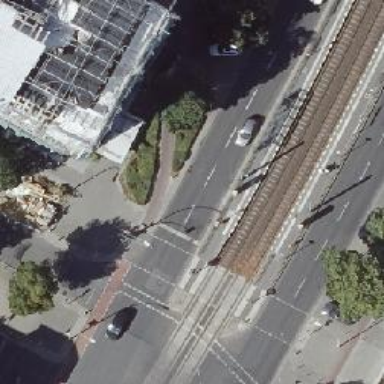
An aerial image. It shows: Road with traffic signals.